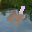
Label: 4